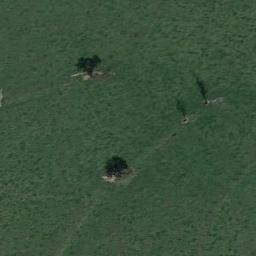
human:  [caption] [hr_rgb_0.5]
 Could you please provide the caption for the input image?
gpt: This meadow has dense grasses and some trees .

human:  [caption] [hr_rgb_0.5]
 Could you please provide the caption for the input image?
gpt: The meadow is dense but uneven .

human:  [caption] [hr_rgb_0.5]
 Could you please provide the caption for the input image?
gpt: There are some trees on the meadow .

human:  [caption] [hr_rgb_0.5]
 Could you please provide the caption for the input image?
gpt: There is a tree and a house in the grass .

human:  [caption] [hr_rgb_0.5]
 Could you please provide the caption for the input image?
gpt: A dense meadow with many green grass .